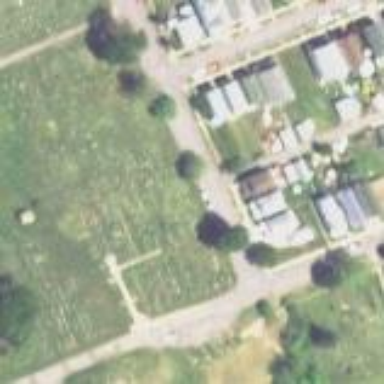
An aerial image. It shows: Cemetery.